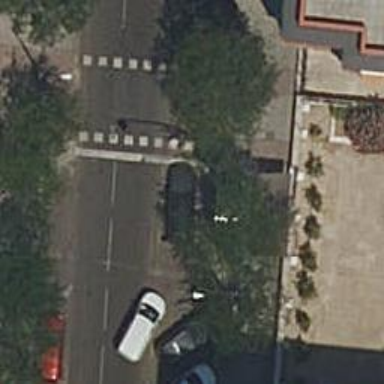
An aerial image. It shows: Road with traffic signals.